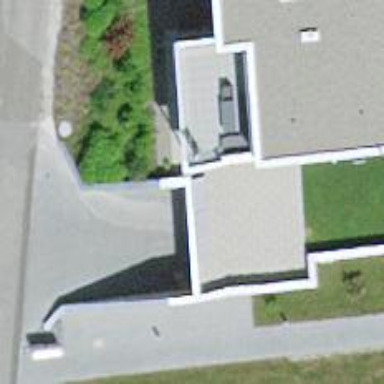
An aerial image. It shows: Parking entrance.